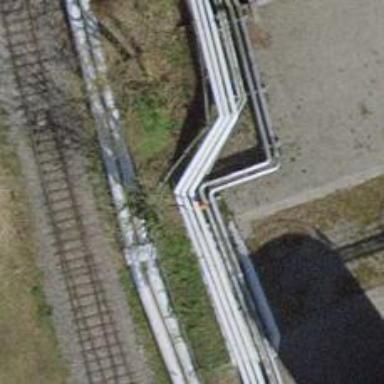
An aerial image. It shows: Pipeline structure.